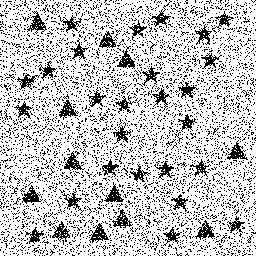
Squares: 0
Triangles: 12
Stars: 26
Total shapes: 38